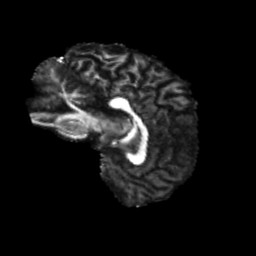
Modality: FA
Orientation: sagittal
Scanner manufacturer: siemens
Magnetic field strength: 3 T
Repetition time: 4 s
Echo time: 0.0594 s